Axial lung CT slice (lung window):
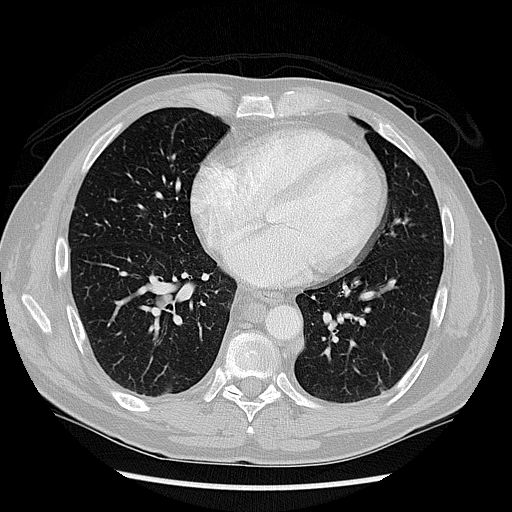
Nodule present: no